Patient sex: M
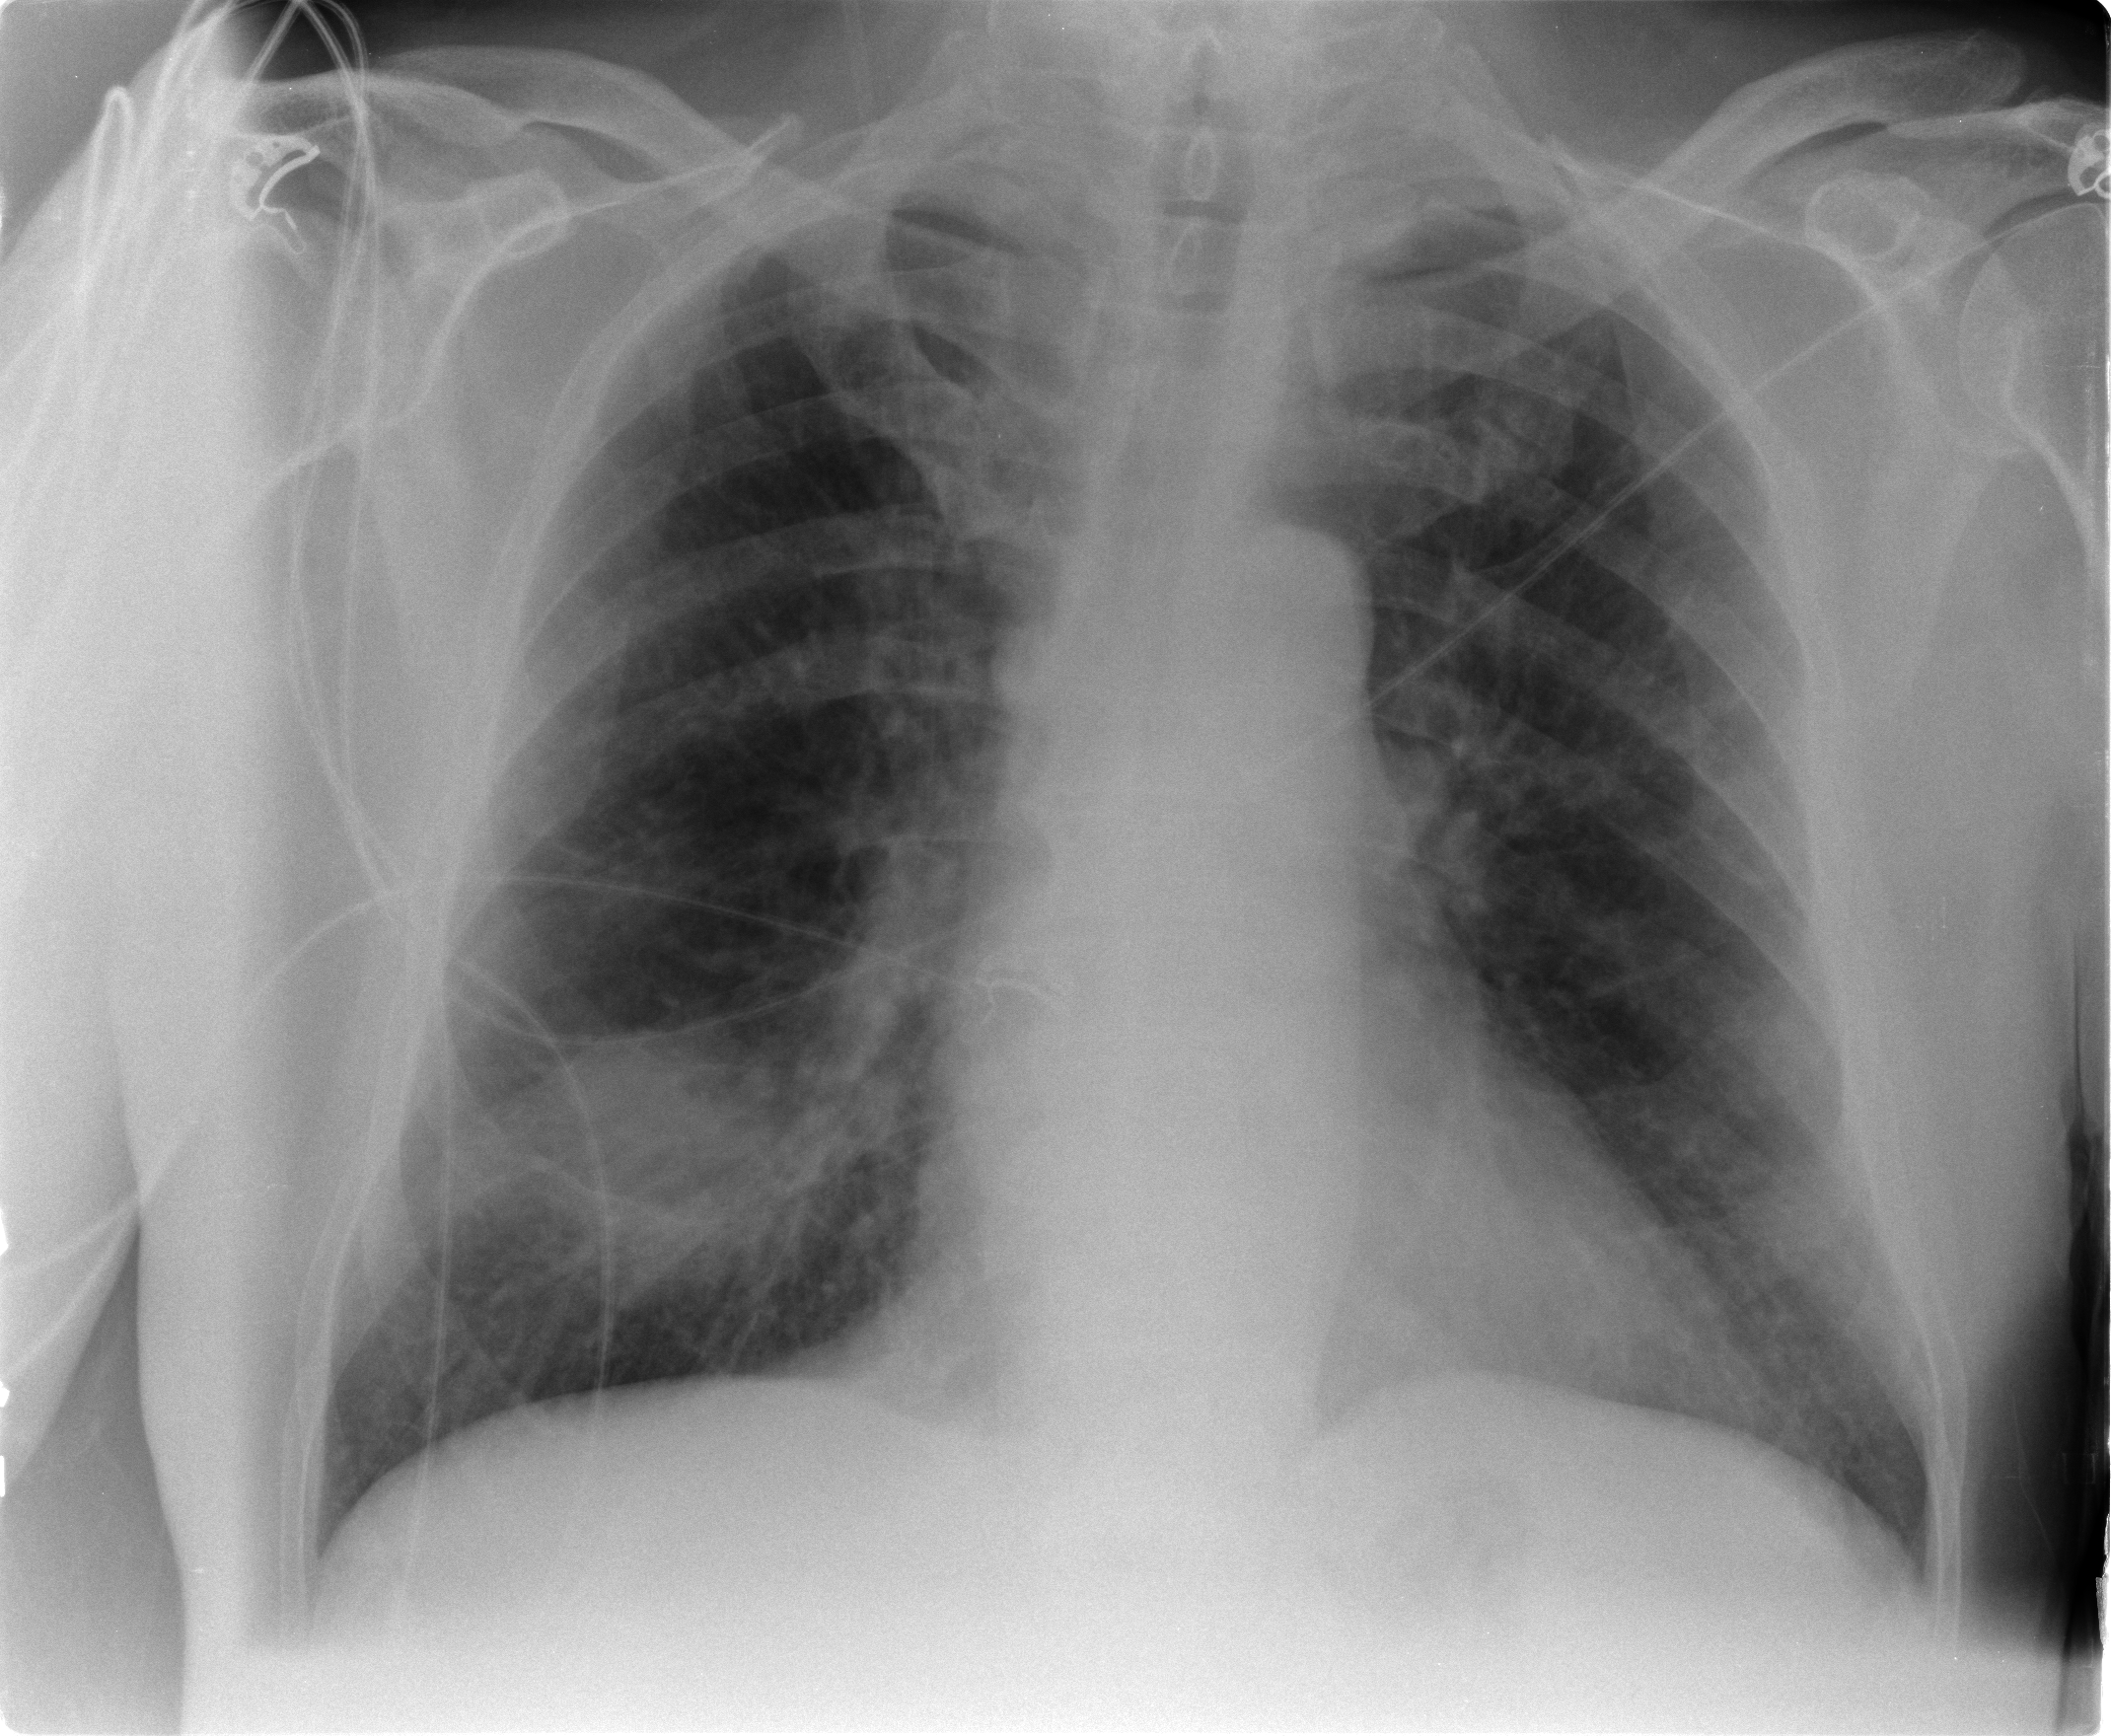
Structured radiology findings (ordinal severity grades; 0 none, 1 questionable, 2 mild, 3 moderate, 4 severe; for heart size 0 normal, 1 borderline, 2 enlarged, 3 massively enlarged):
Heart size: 0
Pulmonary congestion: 1
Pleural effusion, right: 0
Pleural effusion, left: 0
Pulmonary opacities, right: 0
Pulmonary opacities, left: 1
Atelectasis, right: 2
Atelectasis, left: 2